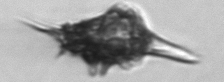
Label: Amylax